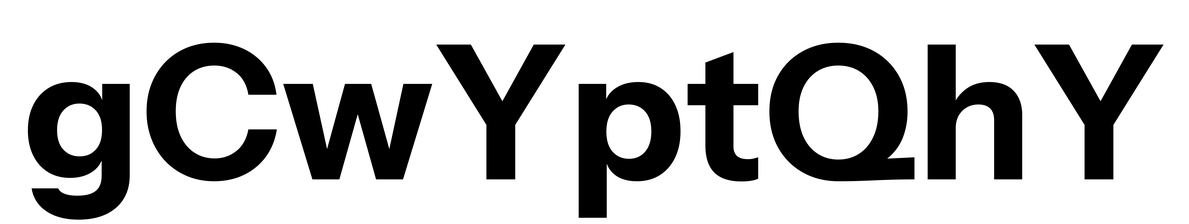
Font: InstrumentSans_Bold